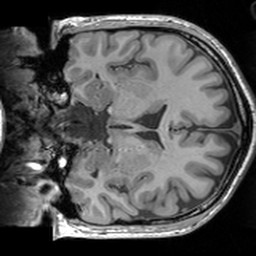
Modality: T1w
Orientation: coronal
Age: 26
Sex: male
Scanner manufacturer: siemens
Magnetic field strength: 3 T
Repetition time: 1.63 s
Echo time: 0.00311 s